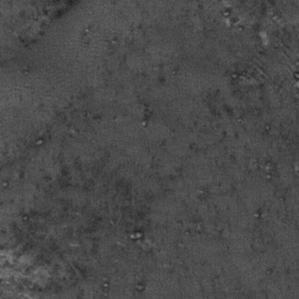
Label: frost